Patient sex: M
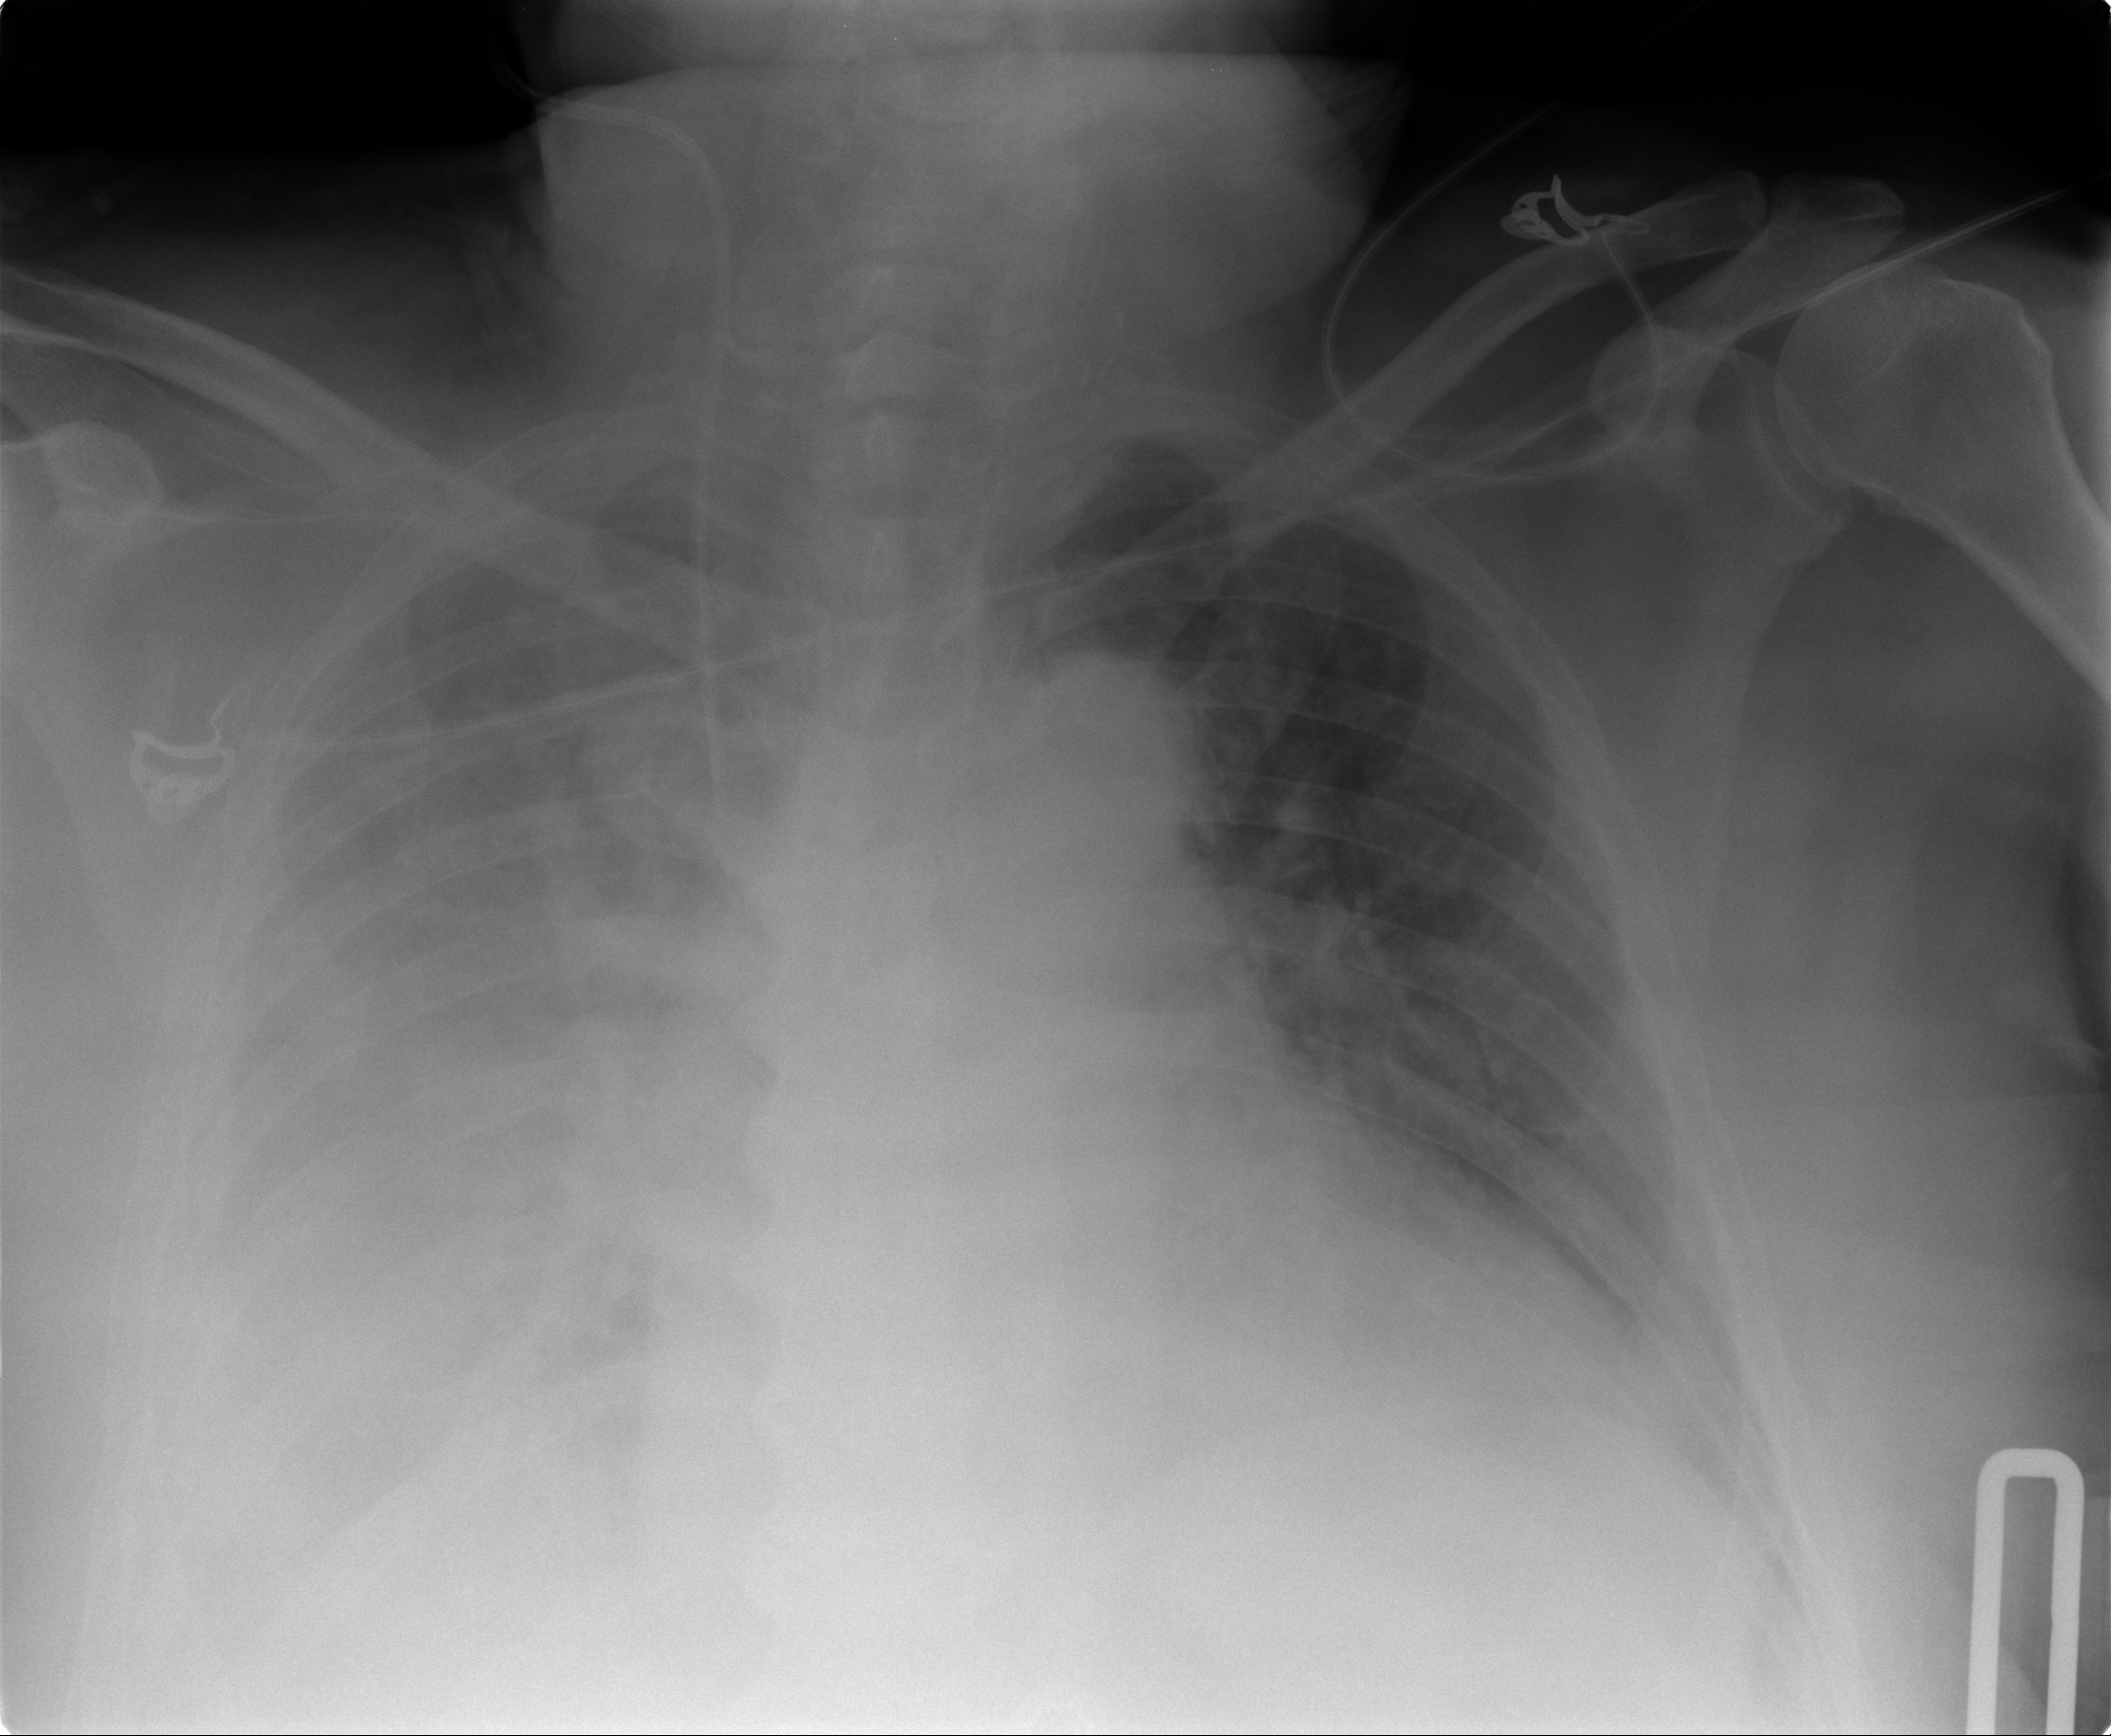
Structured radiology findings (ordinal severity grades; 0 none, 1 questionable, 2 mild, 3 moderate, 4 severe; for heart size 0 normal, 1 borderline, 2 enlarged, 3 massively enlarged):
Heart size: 2
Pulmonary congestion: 2
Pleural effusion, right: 3
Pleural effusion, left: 2
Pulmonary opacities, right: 0
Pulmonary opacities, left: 0
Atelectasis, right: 3
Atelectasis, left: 2